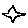
Label: star